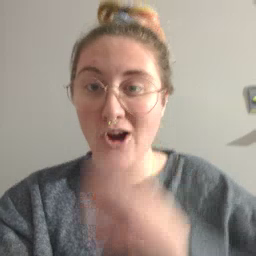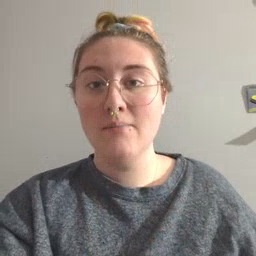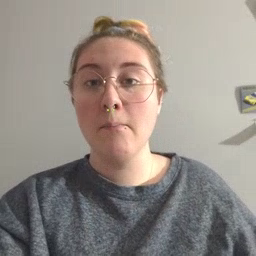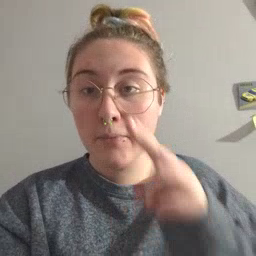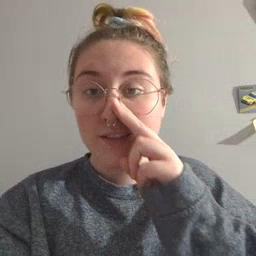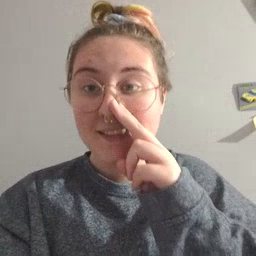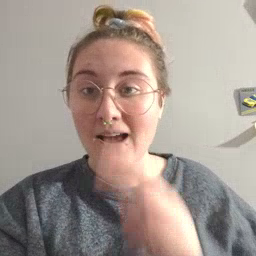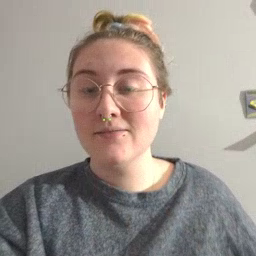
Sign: pretend